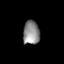
Tissue: prostate
Cell type: T cells
Senescence score: 0.3519
Nuclear area (px): 389
Mean DAPI intensity: 138.131